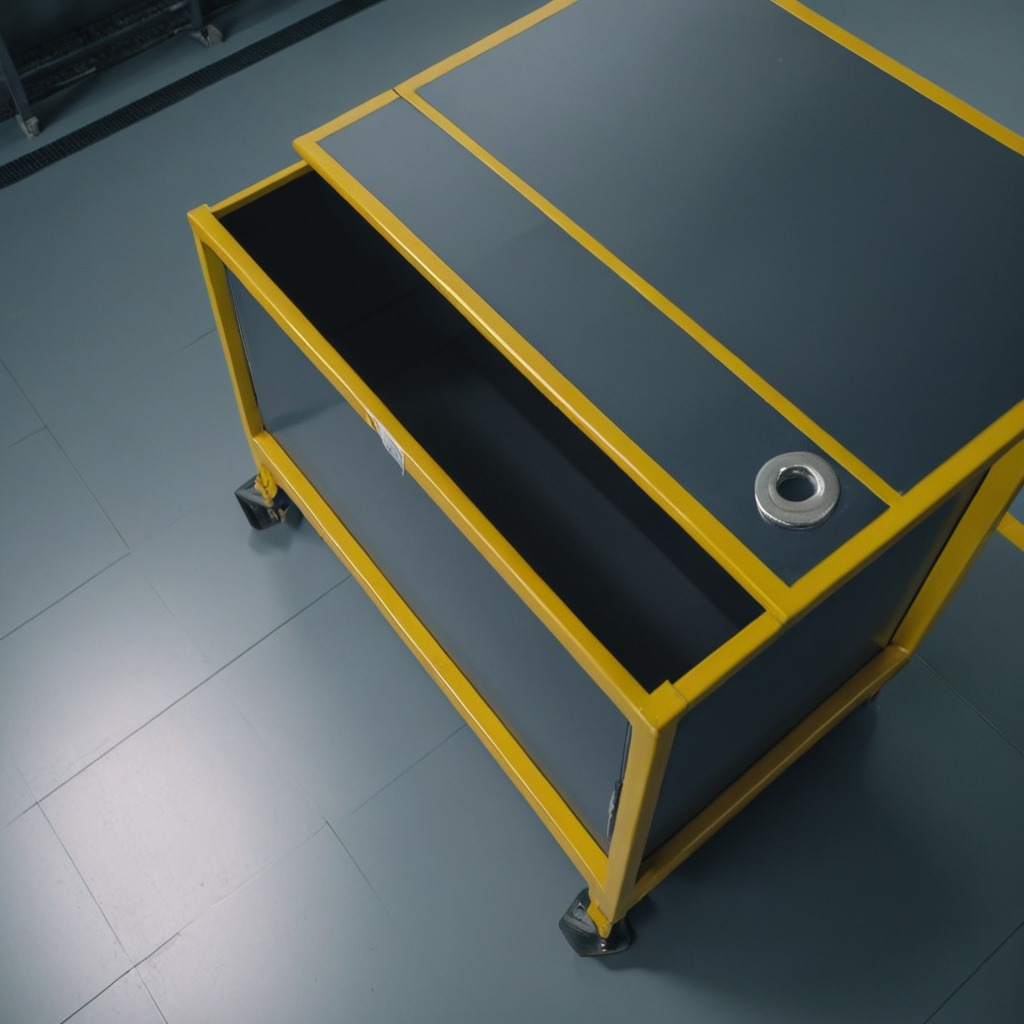
A flat metal washer lying on a toolbox surface in an airplane hangar workshop 8K.